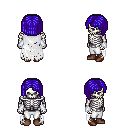
a pixel art fantasy rpg character, male body template, skeleton, white tattered cape, white pants, blue pageboy hairstyle, white cloth bracers, brown shoes, four views (front, back, left, right), 2x2 character sprite sheet, small pixel art, hard edges, no anti-aliasing